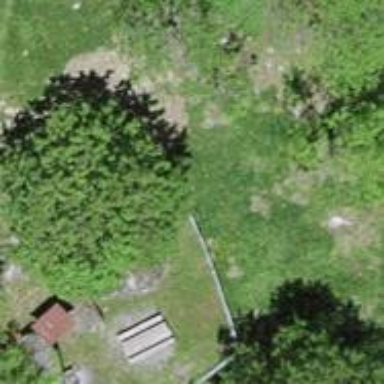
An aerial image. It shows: Picnic site with BBQ amenities.